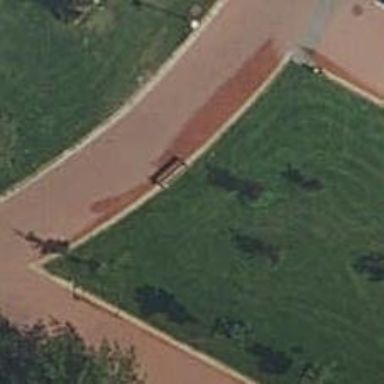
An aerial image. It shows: Bench for seating.